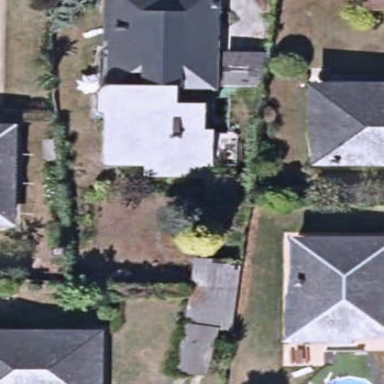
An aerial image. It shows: Simple house.